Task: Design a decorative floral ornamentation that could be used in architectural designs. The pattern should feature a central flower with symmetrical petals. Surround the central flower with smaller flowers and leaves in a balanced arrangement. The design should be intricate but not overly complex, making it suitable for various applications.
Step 628:
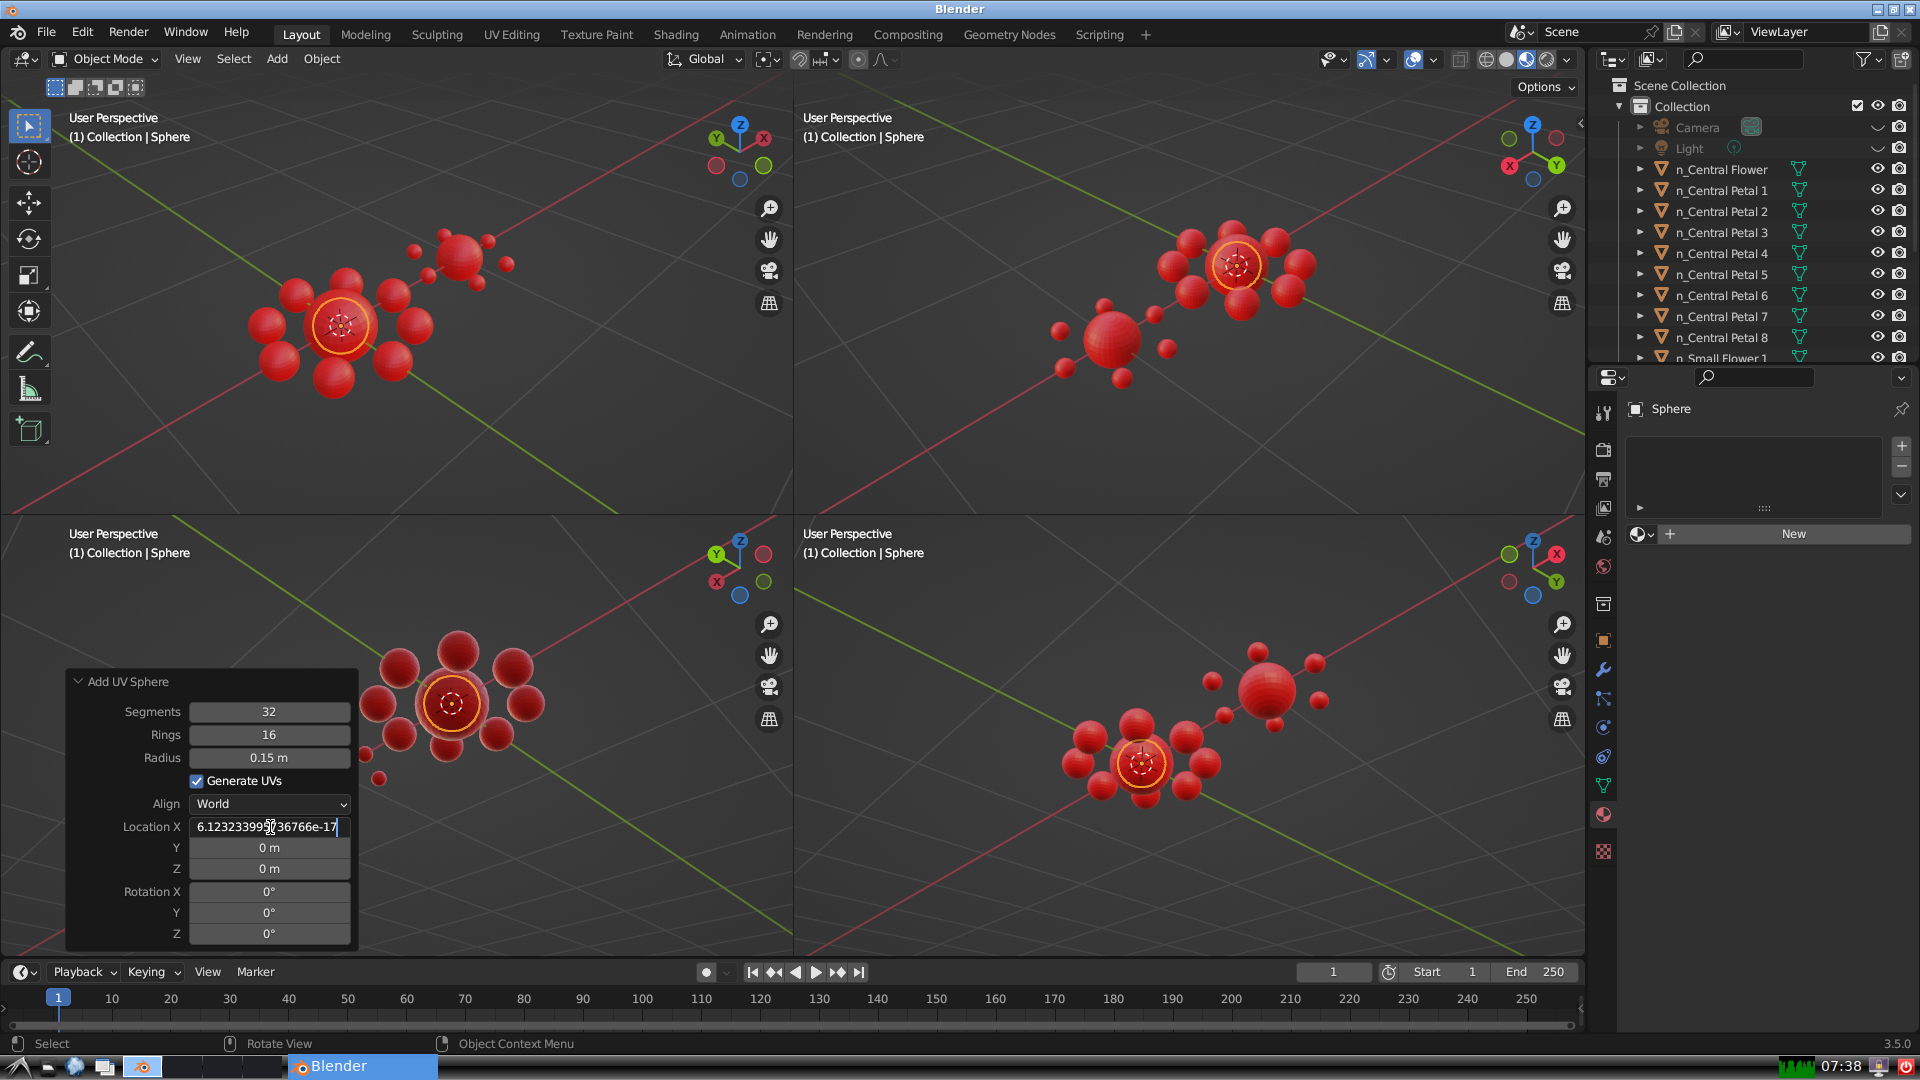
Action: {"key_press": ['Return']}